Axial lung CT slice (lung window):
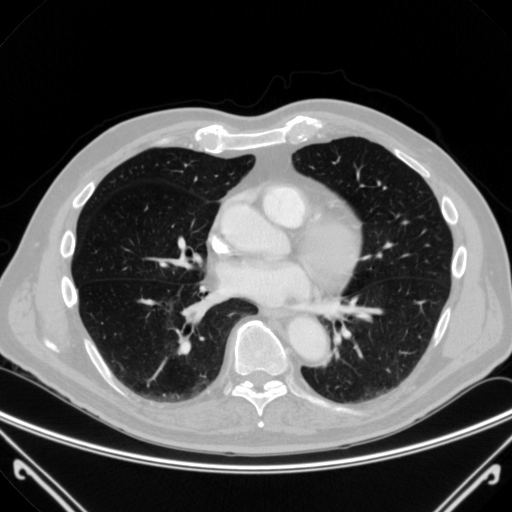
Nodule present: no